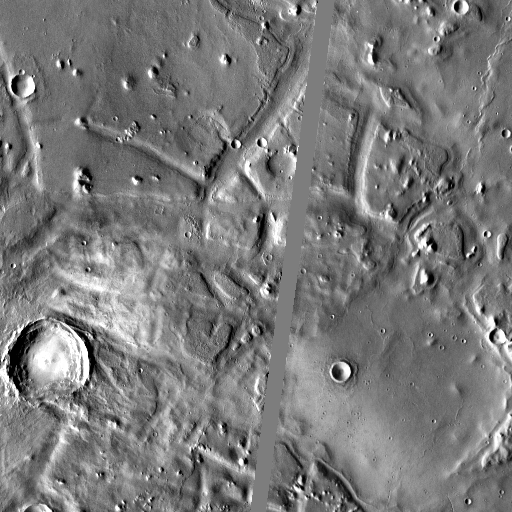
Crater classes present: Background, Other, Layered, Buried, Secondary